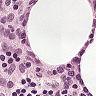
Metastatic tissue present: no